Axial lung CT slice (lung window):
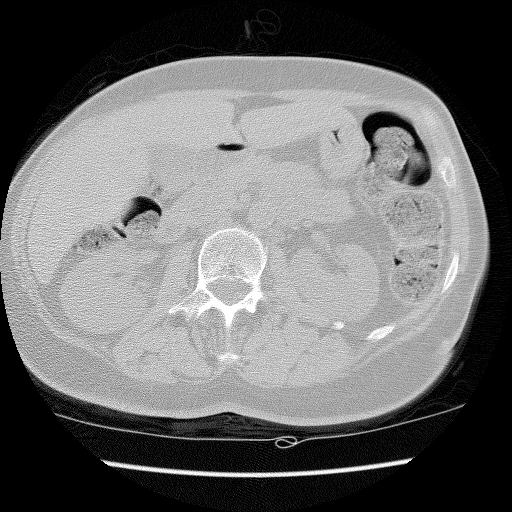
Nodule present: no